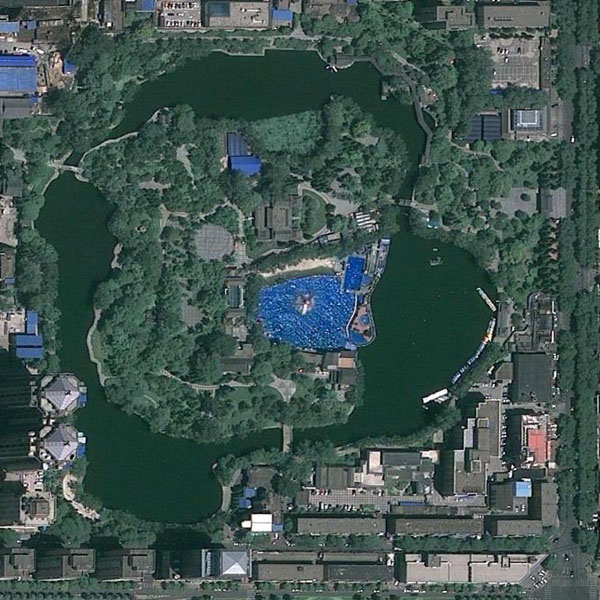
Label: Park